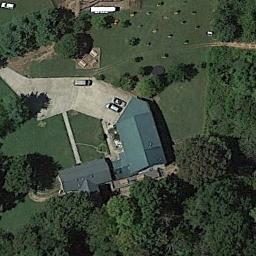
Label: residential